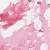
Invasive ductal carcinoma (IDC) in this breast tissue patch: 0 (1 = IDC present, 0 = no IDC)